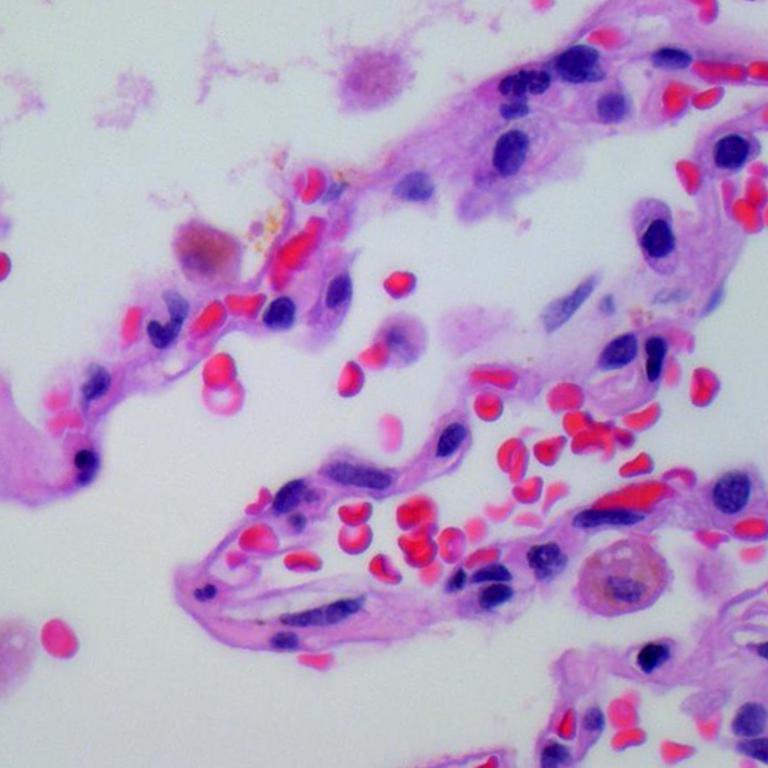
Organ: lung
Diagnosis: benign